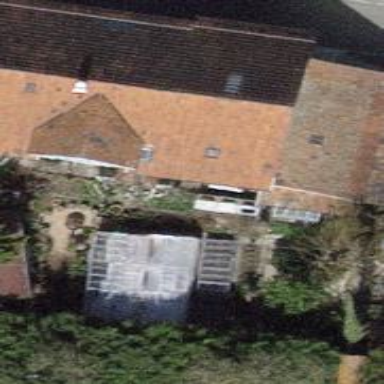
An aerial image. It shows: Detached building with gabled roof.